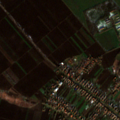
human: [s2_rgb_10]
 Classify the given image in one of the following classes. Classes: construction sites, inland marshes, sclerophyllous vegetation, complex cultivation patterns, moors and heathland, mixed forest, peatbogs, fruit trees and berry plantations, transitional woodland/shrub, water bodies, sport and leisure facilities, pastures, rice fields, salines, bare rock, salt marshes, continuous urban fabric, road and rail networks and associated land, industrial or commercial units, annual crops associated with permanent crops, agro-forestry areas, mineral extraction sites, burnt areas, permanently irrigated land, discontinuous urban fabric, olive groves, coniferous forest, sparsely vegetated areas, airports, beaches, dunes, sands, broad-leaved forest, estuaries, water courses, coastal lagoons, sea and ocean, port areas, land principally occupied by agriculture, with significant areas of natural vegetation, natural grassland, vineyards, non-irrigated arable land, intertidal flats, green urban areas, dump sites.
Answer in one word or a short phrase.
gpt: discontinuous urban fabric, non-irrigated arable land, complex cultivation patterns